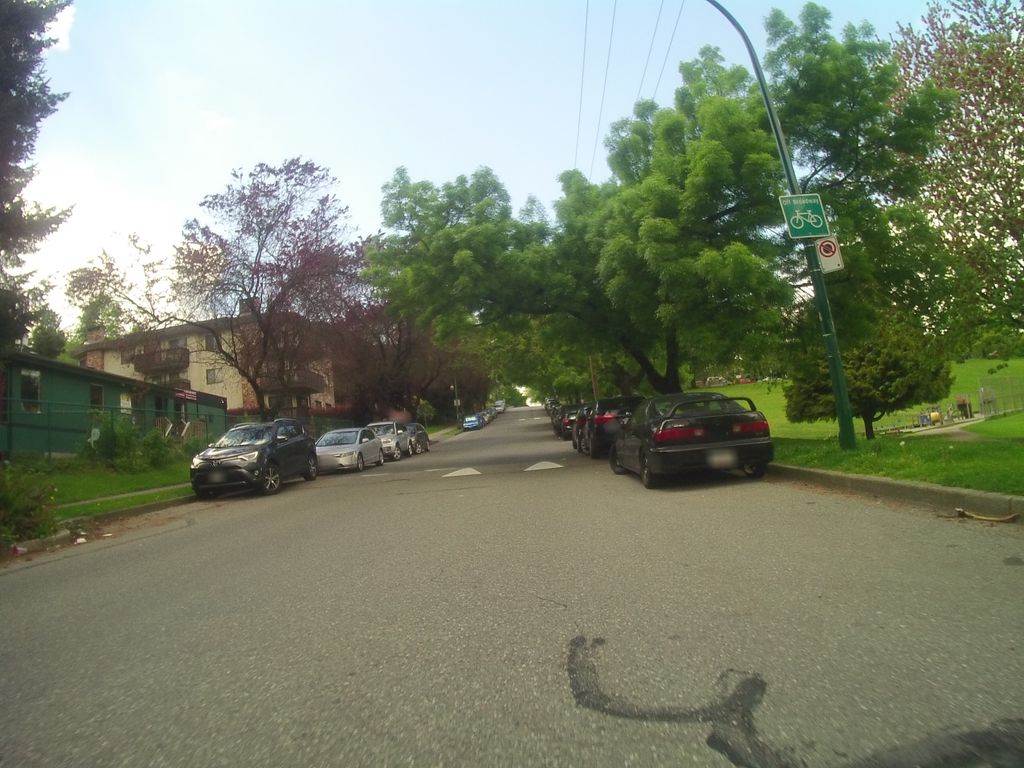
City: vancouver